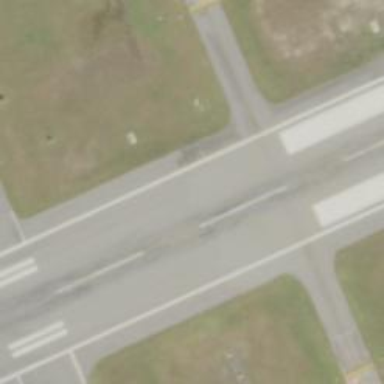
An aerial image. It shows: View of taxiway at the airport.